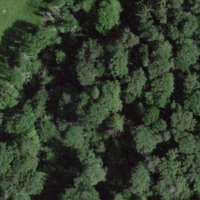
EUNIS habitat code: 41
Species observed at this site:
Geum rivale
Oxalis acetosella